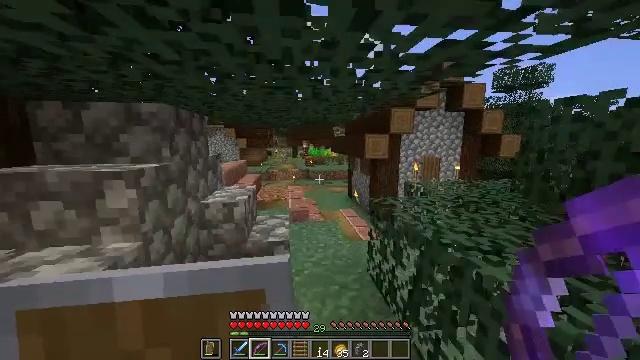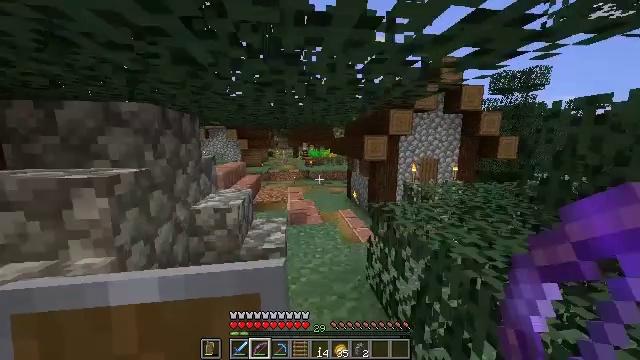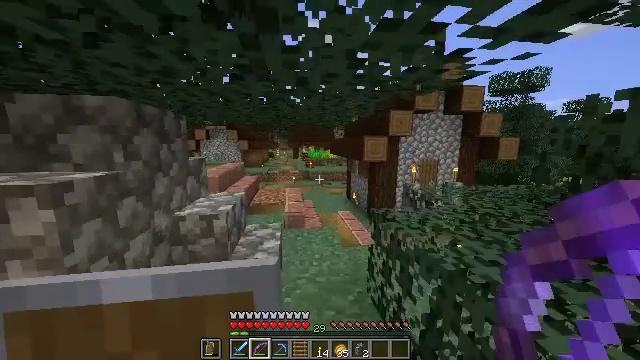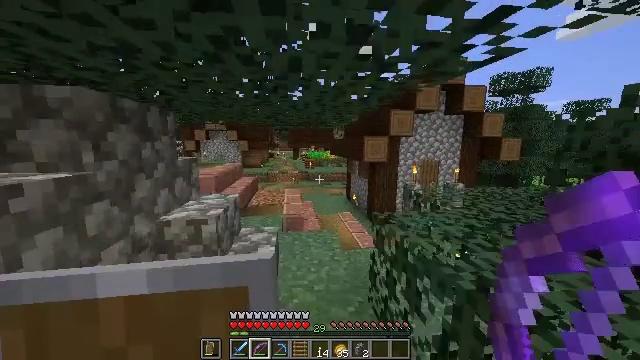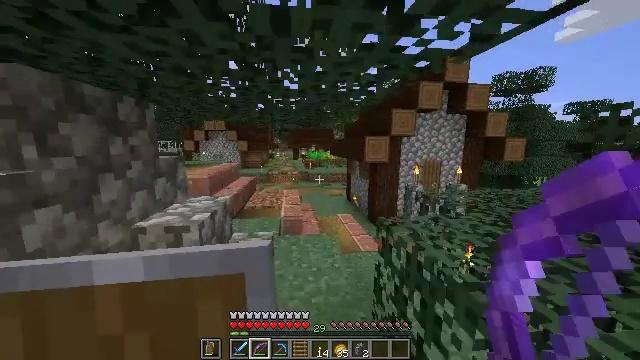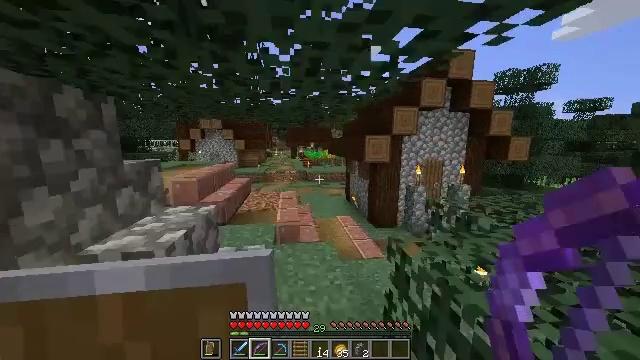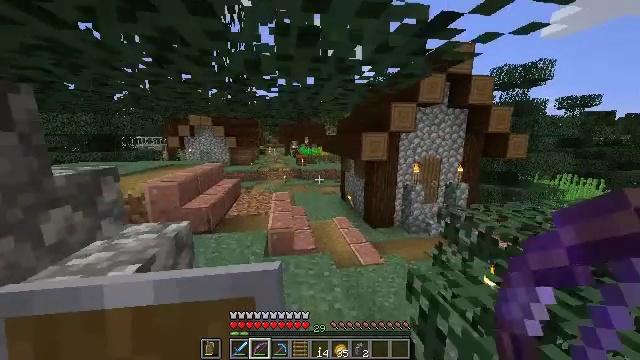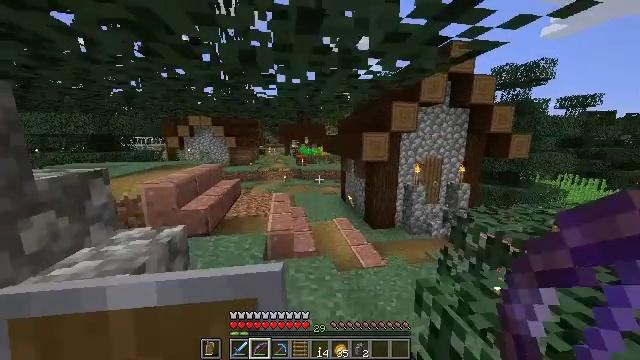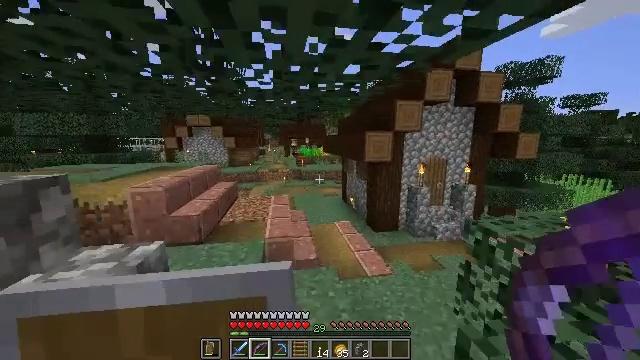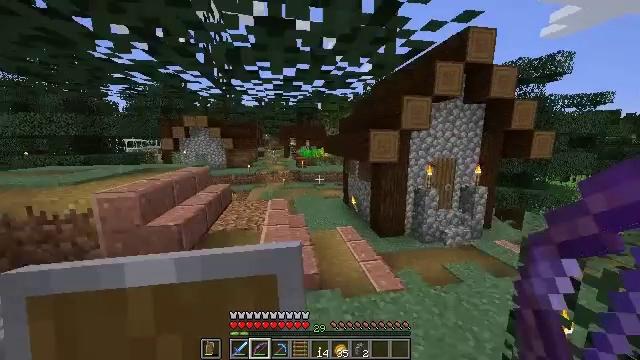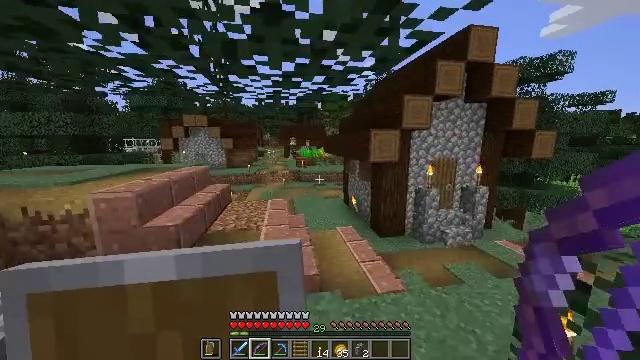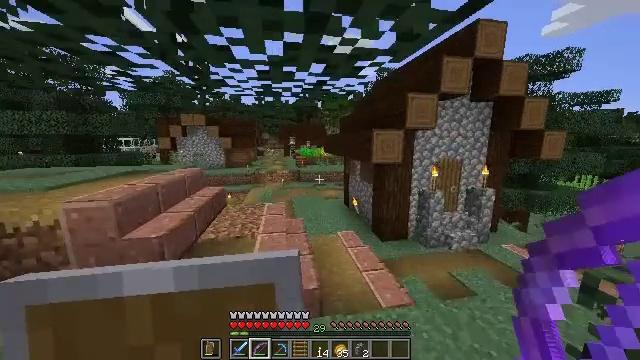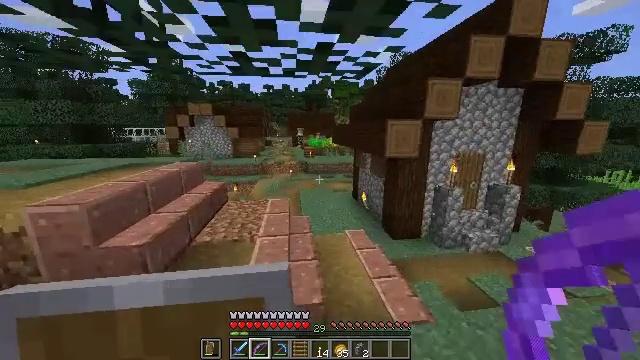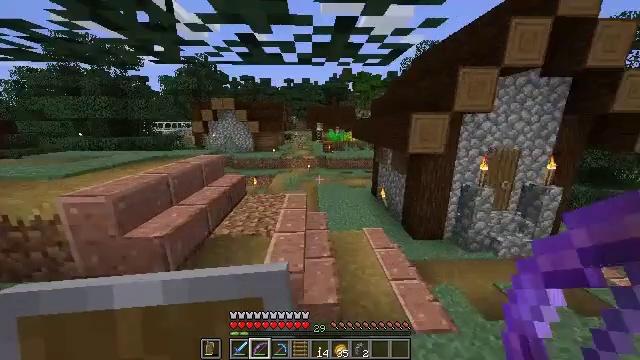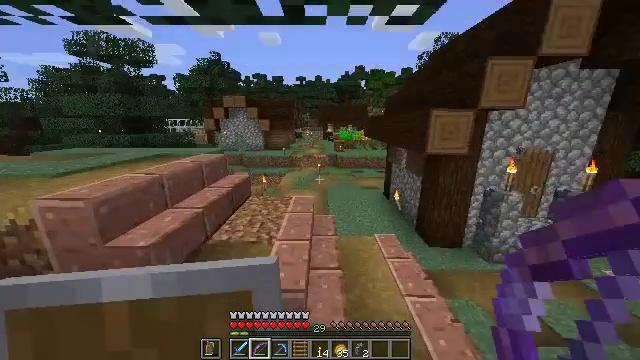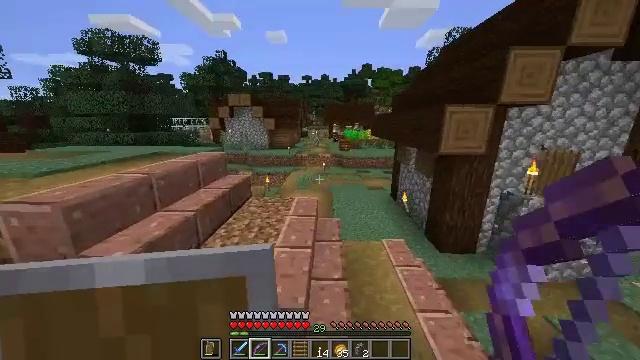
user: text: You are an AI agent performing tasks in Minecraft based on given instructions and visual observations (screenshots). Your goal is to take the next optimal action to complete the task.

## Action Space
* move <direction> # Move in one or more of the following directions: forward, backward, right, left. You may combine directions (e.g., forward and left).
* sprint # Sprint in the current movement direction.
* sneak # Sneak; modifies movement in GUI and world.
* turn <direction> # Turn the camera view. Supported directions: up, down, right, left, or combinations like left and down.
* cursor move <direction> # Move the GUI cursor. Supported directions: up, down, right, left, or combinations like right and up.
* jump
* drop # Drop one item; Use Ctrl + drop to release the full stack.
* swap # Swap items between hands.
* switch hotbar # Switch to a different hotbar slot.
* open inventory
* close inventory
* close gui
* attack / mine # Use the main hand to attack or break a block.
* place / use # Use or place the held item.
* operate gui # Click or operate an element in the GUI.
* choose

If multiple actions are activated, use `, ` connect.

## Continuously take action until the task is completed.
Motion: motion action
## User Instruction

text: Hold left click to mine the cobblestone wall.
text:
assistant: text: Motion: move forward, sprint
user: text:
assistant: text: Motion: move forward, sprint
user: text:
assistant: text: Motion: move forward, sprint
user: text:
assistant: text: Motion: move forward
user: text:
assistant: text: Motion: move forward
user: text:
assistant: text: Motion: move forward, turn right
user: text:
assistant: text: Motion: move forward
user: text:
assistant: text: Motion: move forward
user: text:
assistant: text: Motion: move forward
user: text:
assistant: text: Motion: move forward
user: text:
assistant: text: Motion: move forward
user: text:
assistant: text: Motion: move forward, turn left and down
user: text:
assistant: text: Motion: move forward, sprint, turn left and down
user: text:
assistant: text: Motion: move forward, sprint, turn left
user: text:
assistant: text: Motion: move forward, turn left
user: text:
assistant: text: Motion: move forward, turn left and down
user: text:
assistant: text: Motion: move forward, turn left
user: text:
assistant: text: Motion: move forward, turn left and down
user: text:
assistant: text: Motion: move forward, turn left
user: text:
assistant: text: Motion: move forward
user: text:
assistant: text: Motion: move forward, switch to hotbar 1
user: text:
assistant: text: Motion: move forward, switch to hotbar 1
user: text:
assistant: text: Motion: move forward, turn right, switch to hotbar 1
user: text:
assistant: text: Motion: move forward, turn left and up
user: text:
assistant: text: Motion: move forward, turn left and up
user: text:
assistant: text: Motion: move forward, turn left
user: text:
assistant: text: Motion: move forward
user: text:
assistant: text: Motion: move forward, turn right and up
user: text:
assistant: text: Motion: move forward, turn right and down, jump
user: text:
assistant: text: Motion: move forward, turn right, jump